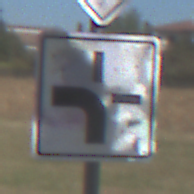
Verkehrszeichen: VerlaufVorfahrtsstrasse1
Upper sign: Vorfahrtsstrasse
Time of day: MorningAfternoon
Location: Outdoor (Suburban)
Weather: PartlyCloudy
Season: NotSpecified
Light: Natural